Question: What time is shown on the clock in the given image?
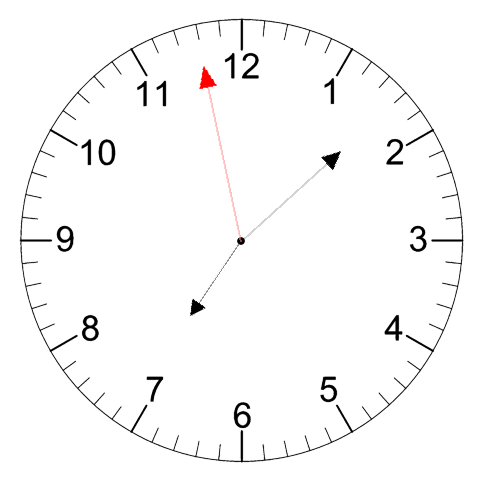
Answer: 07:07:58